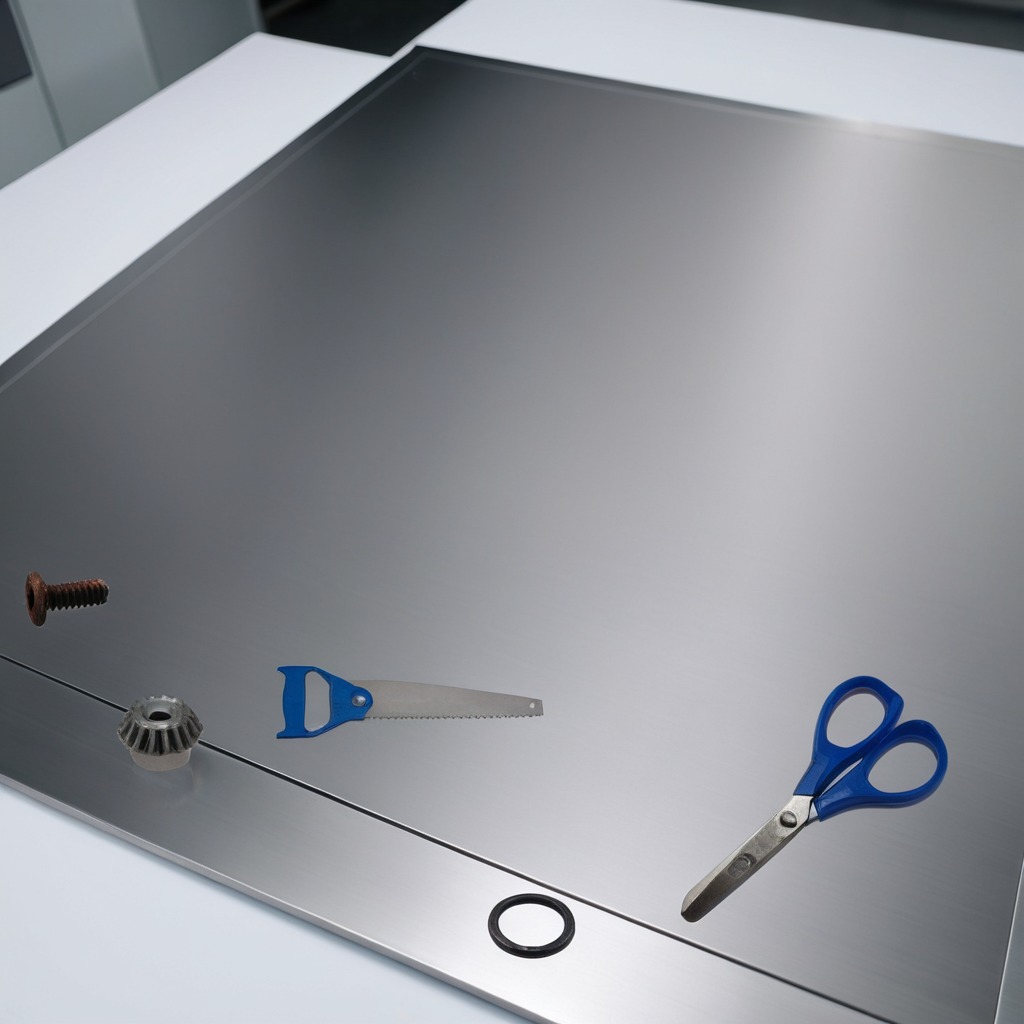
A rubber o-ring is lying on a stainless steel table.